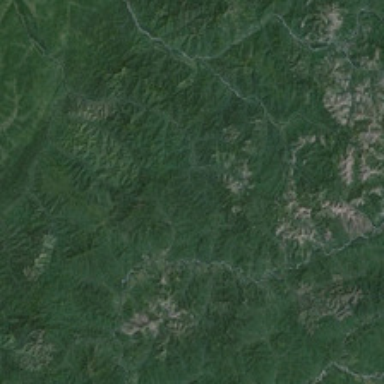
It is a large piece of mountain .